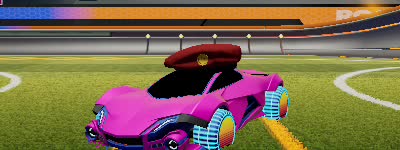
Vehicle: werewolf